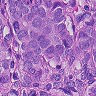
Metastatic tissue present: yes